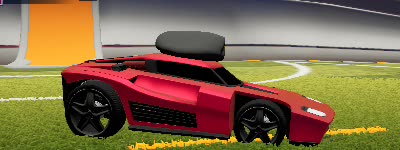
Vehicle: breakout